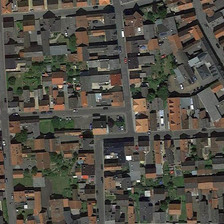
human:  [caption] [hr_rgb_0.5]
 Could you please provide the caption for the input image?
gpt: many orderly yellow gray buildings are in a dense residential area .

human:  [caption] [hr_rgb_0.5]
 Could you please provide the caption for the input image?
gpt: many orderly yellow gray buildings are in a dense residential area .

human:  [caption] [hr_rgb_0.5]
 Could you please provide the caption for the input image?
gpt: many orderly yellow gray buildings are in a dense residential area .